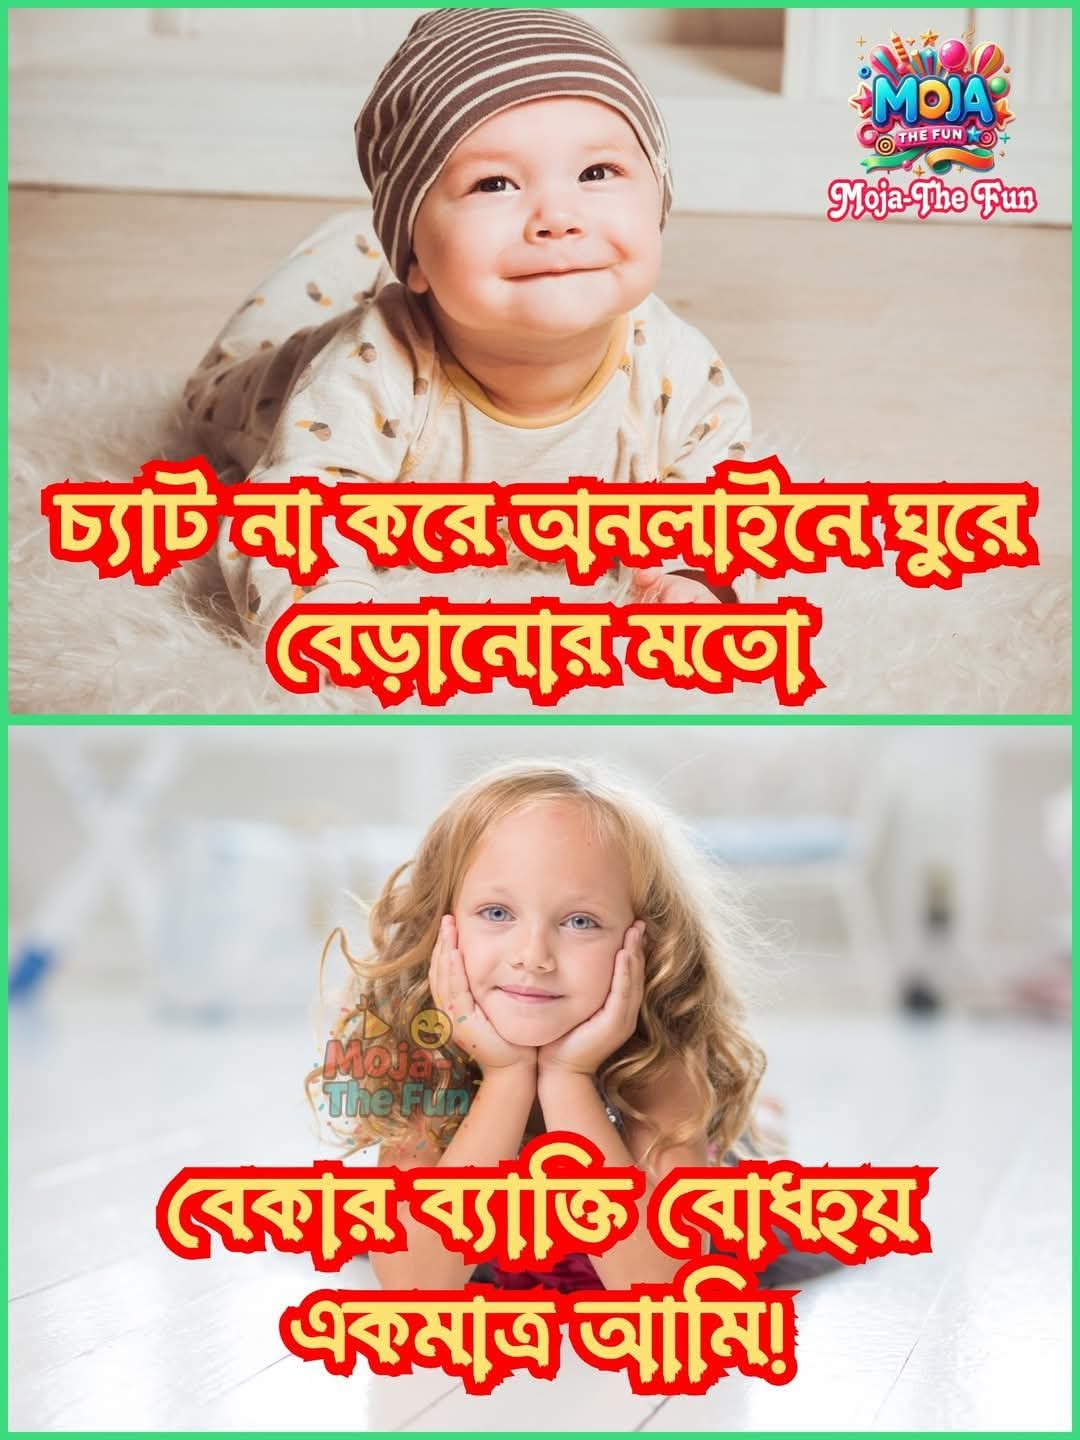
Text: চ্যাট না করে অনলাইনে ঘুরে বেড়ানোর মতো
বেকার ব্যাক্তি বোধহয় একমাত্র আমি!
Label: Non Hate